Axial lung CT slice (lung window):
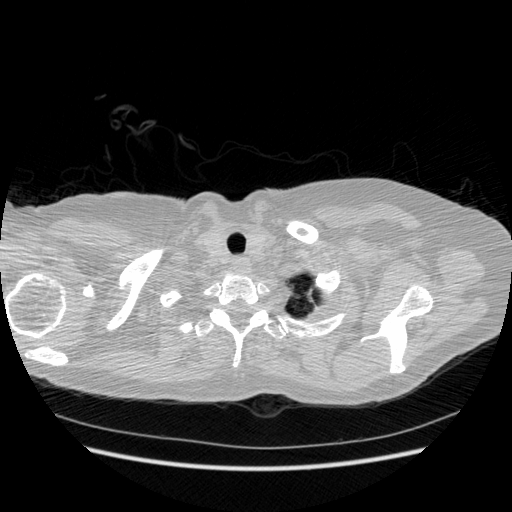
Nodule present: no